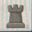
Piece: bR